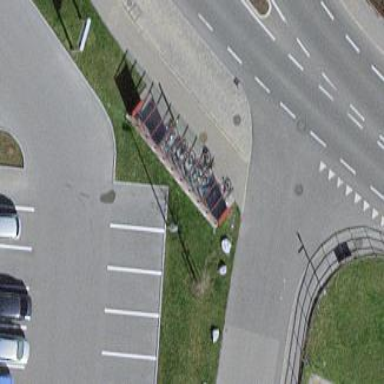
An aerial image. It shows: Shelter for public transport located on roof of building.